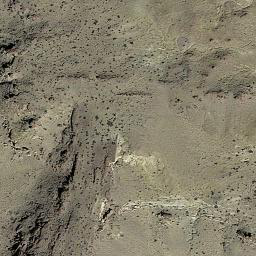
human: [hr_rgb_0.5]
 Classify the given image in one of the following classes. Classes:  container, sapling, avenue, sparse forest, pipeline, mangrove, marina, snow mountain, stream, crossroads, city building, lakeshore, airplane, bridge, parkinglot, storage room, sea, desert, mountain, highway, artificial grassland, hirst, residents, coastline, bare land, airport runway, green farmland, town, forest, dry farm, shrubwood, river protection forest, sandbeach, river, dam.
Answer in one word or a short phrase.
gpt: bare land